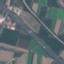
Land use / land cover: Highway